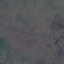
Land use / land cover class: HerbaceousVegetation